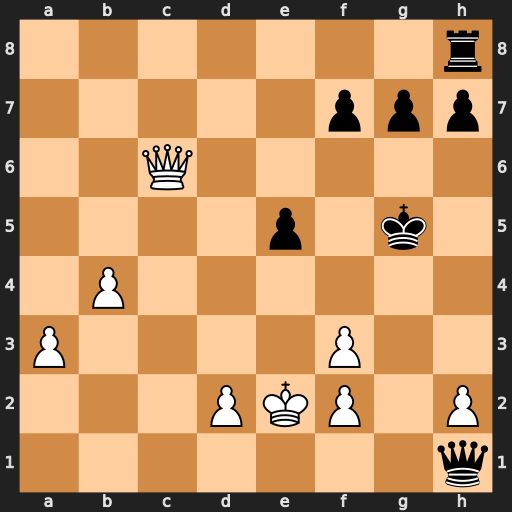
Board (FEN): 7r/5ppp/2Q5/4p1k1/1P6/P4P2/3PKP1P/7q
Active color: w
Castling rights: -
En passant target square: -
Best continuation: f4+ Kf5 Qxh1